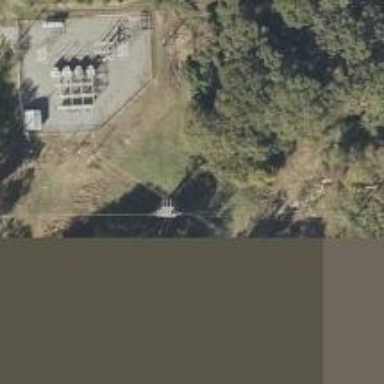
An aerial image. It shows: Power pole.